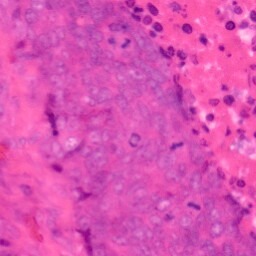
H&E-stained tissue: Colon